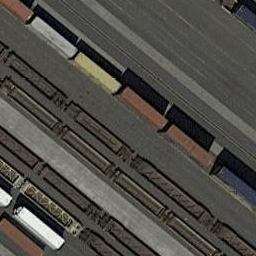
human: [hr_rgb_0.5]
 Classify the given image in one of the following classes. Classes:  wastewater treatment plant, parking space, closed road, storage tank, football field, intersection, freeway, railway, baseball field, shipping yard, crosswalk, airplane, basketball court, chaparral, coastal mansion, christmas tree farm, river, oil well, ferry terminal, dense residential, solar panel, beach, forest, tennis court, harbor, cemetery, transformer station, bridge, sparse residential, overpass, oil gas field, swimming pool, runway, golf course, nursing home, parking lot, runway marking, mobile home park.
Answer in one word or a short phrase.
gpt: shipping yard